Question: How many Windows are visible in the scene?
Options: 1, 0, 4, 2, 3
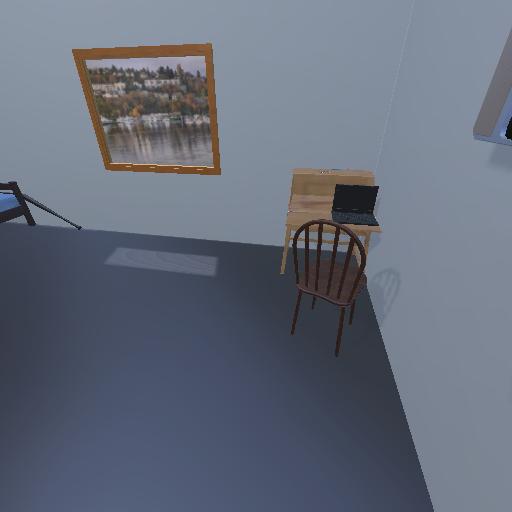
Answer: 1